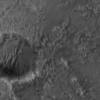
Label: not_dusty